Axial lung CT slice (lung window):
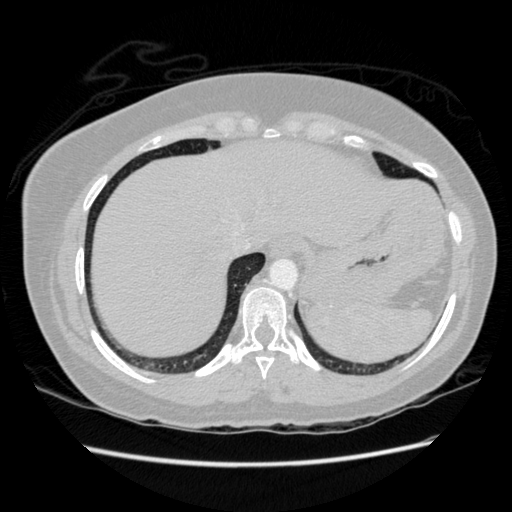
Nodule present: no